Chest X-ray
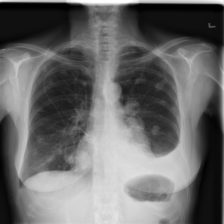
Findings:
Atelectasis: negative
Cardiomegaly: negative
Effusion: negative
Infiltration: negative
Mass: negative
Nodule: positive
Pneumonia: negative
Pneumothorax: negative
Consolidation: negative
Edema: negative
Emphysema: negative
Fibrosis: negative
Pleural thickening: negative
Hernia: negative